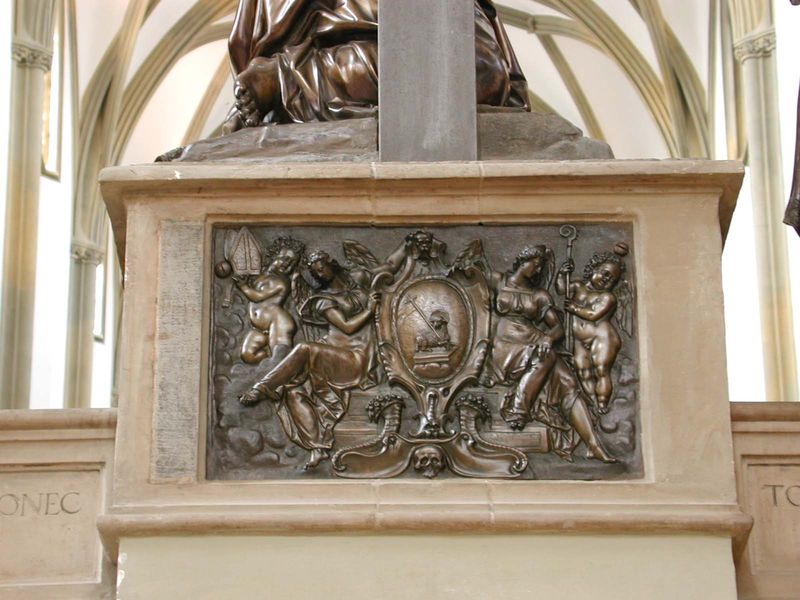
Titel: Kreuzigungsgruppe
Künstler: Hans Reichle
Standort: Augsburg, St. Ulrich und Afra (EU - D - B)
Schlagwörter: flügel, fuß, frauen, menschen, ausschnitt, frau, marmor, säulen, barock, schädel, sockel, stein, tot, füllhorn, kirche, engel, putto, statue, relief, stab, figuren, bischof, detail, metall, bronze, foto, vanitas, gewölbe, lamm, medaillon, kloster, kreuz, plakette, rom, wappen, totenkopf, sandstein, jesus, mitra, putten, totenschädel, guss, putti, grabmal, bischofsstab, lamm gottes, krez, epiphanie, agnus dei, 1600, kreuzfuß